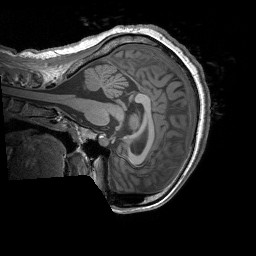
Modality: T1w
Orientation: sagittal
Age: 18
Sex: female
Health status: healthy
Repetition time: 1.9 s
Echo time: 0.00252 s